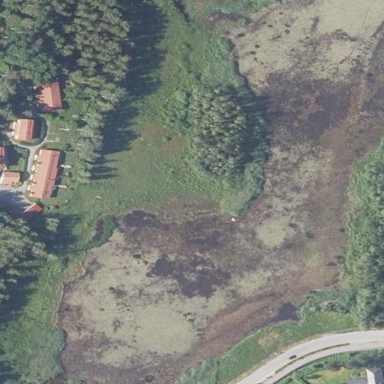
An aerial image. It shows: Marshy wetland area.